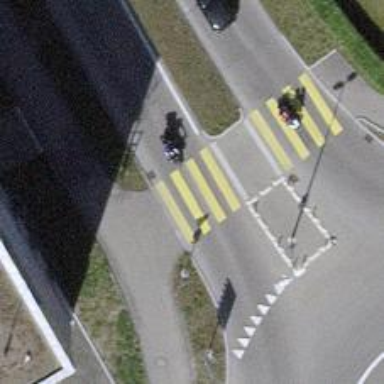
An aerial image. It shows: Uncontrolled zebra crossing on the road.